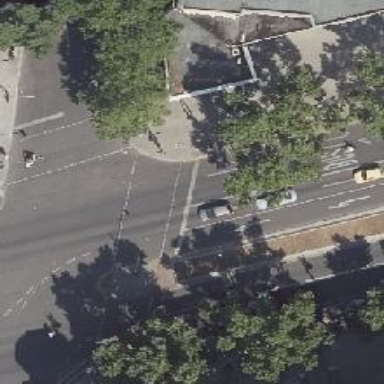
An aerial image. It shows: Road with traffic signals.